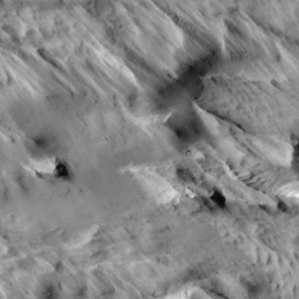
Label: non_frost